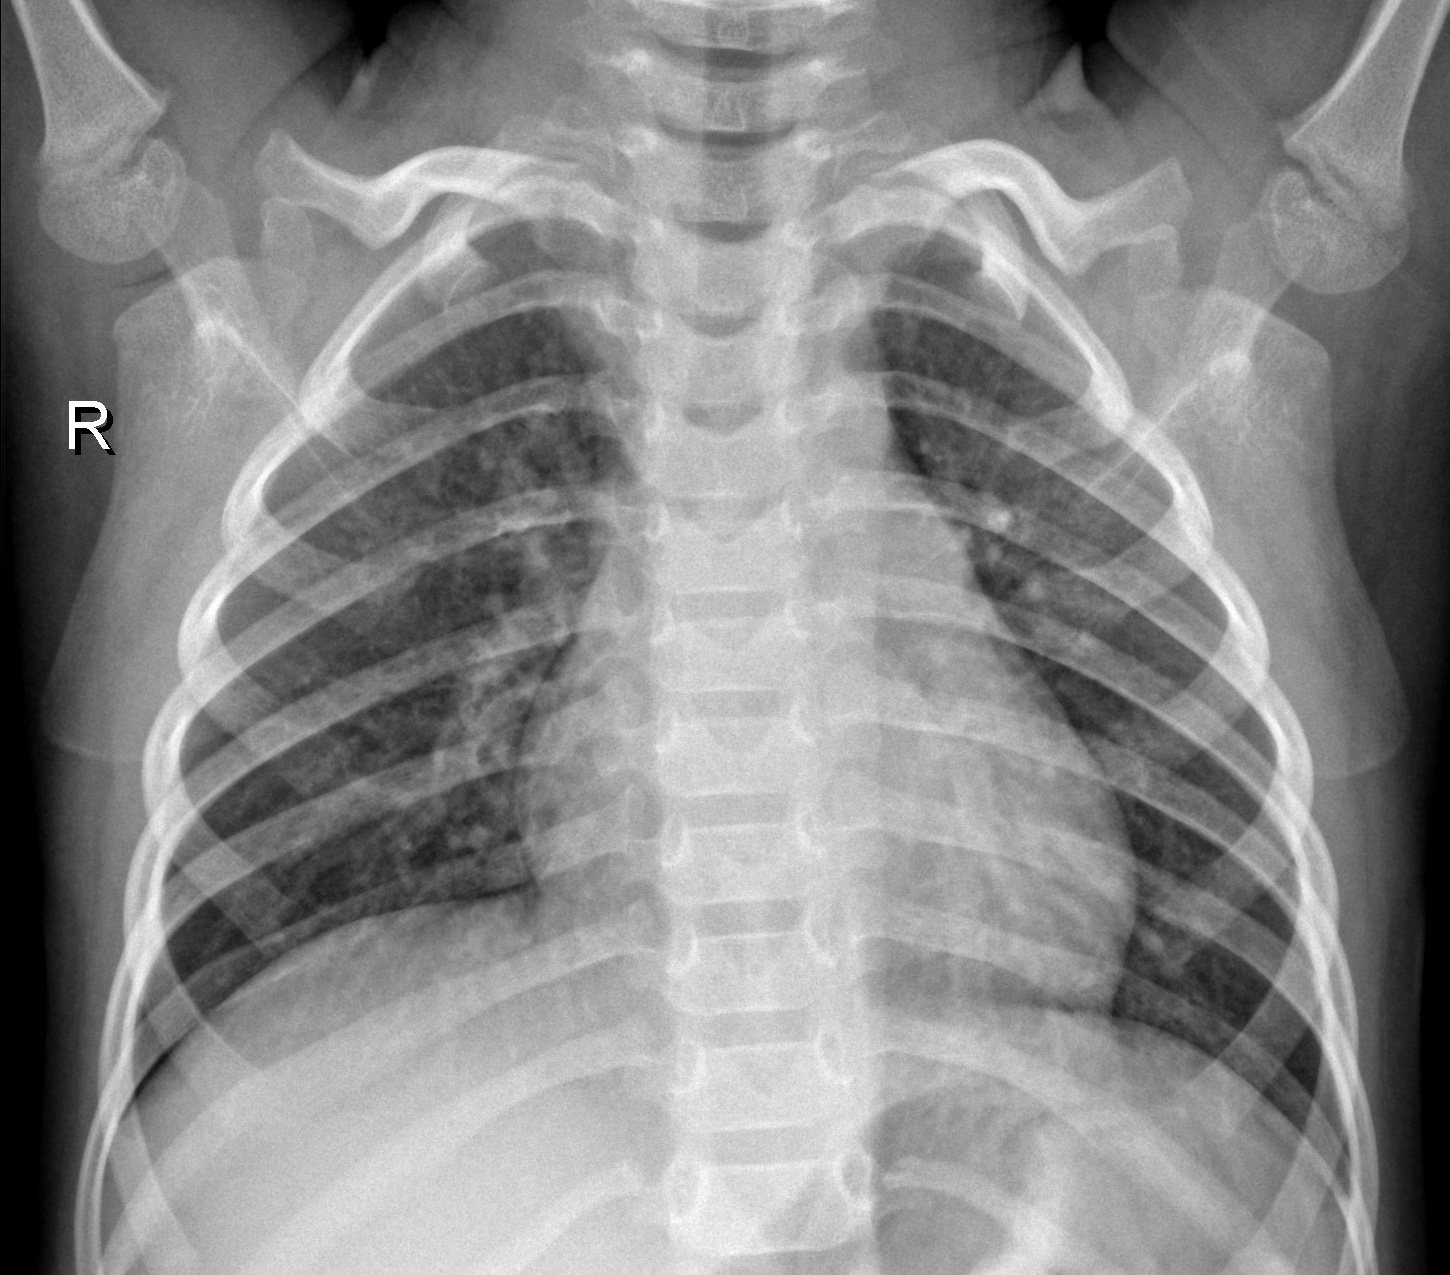
Diagnosis: NORMAL